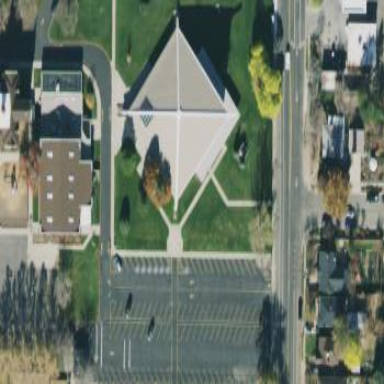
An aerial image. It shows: Beautiful church building.